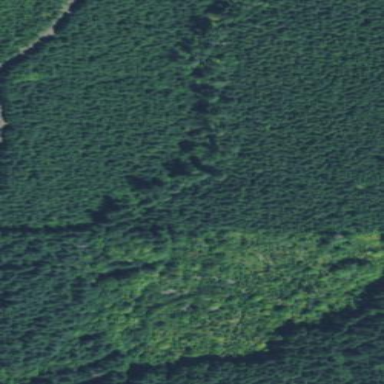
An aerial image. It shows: Beautiful woodland area.